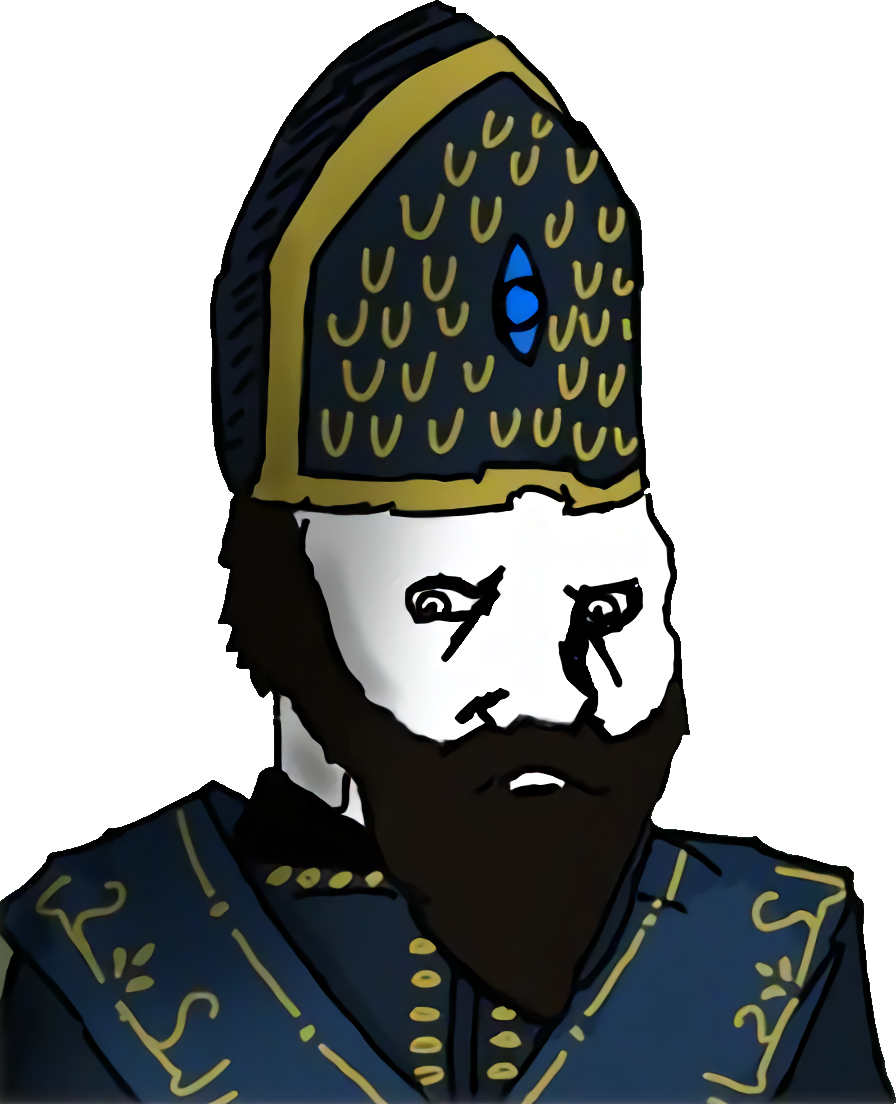
Label: 5_Doomer